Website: home-depot
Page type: account-selection
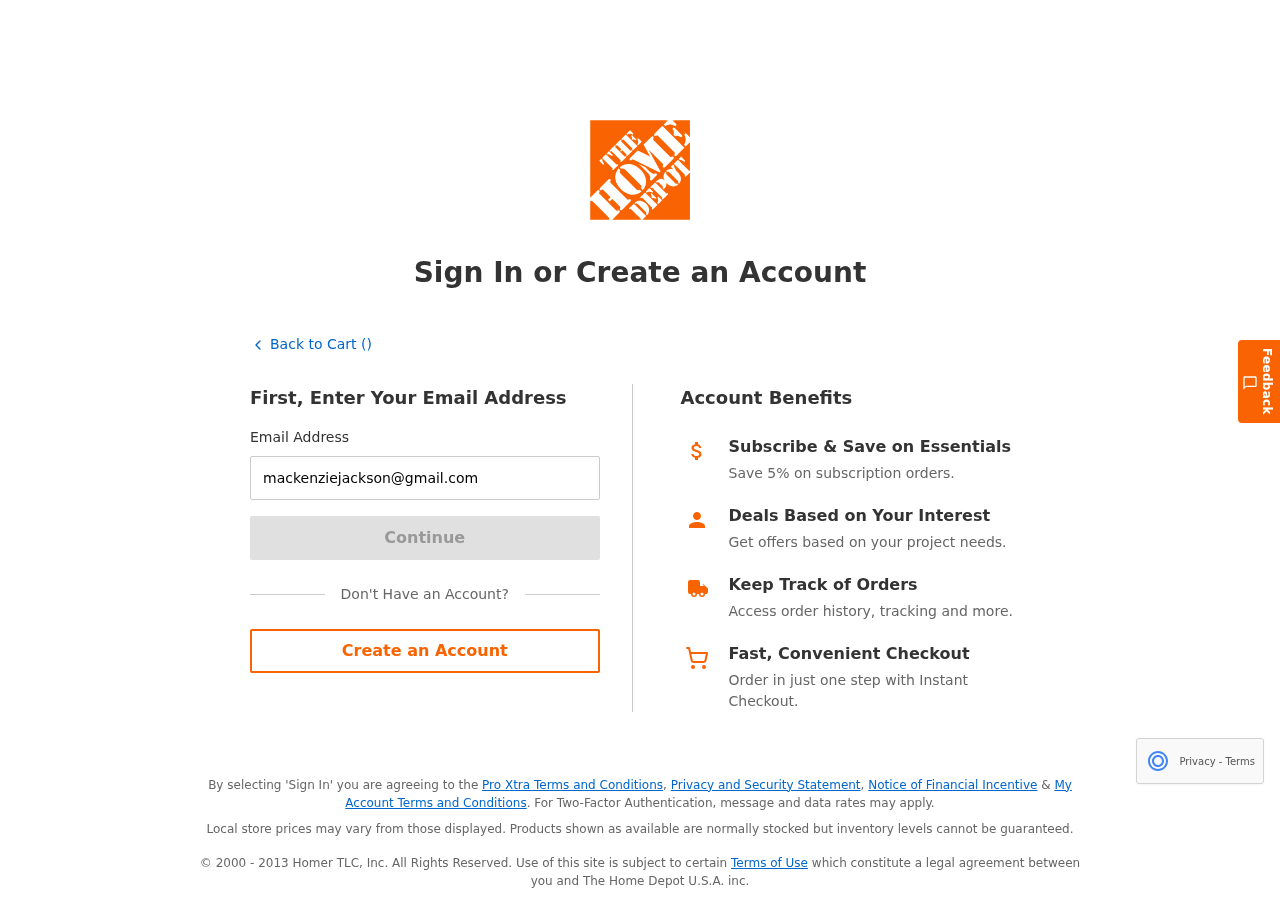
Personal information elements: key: PII_EMAIL
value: mackenziejackson@gmail.com